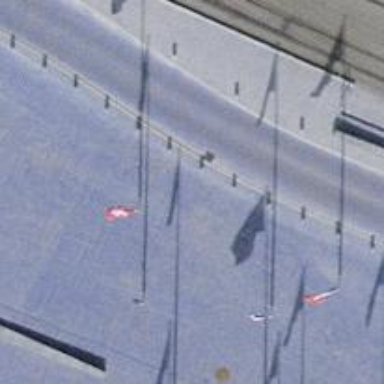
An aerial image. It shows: Flagpole which is man-made.